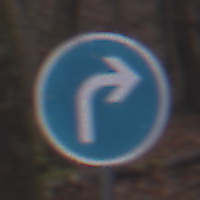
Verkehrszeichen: VorgeschriebeneFahrtrichtungRechts
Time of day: Midday
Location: Outdoor (Nature)
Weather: Overcast
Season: Autumn
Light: Natural